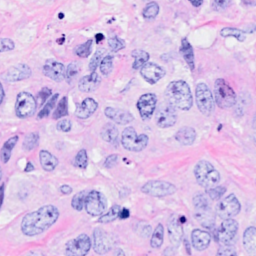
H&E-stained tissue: Breast